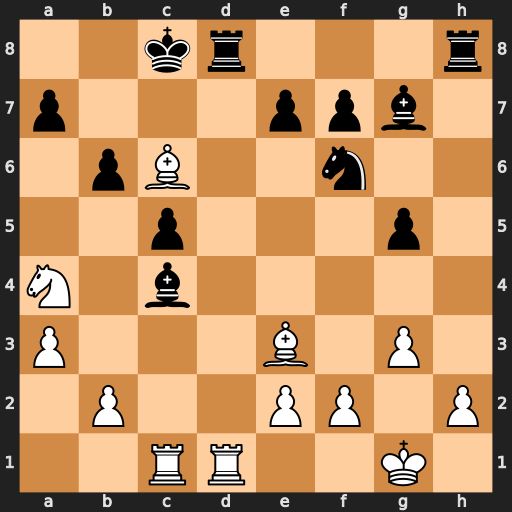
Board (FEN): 2kr3r/p3ppb1/1pB2n2/2p3p1/N1b5/P3B1P1/1P2PP1P/2RR2K1
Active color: w
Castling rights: -
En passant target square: -
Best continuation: Rxd8+ Rxd8 Rxc4